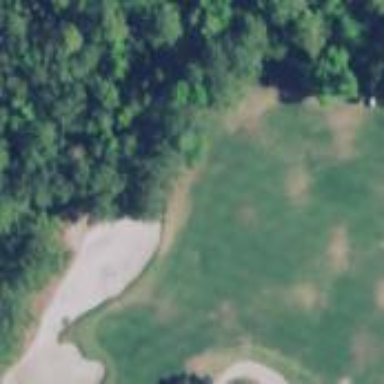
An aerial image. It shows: Golf bunker filled with natural sand.